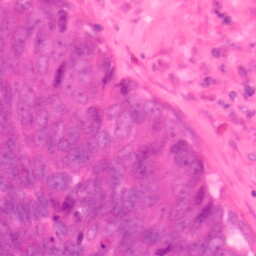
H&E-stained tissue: Colon